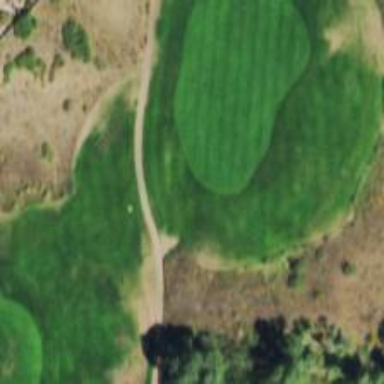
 known as golf cart path. It is intended for easy navigation for golf carts."